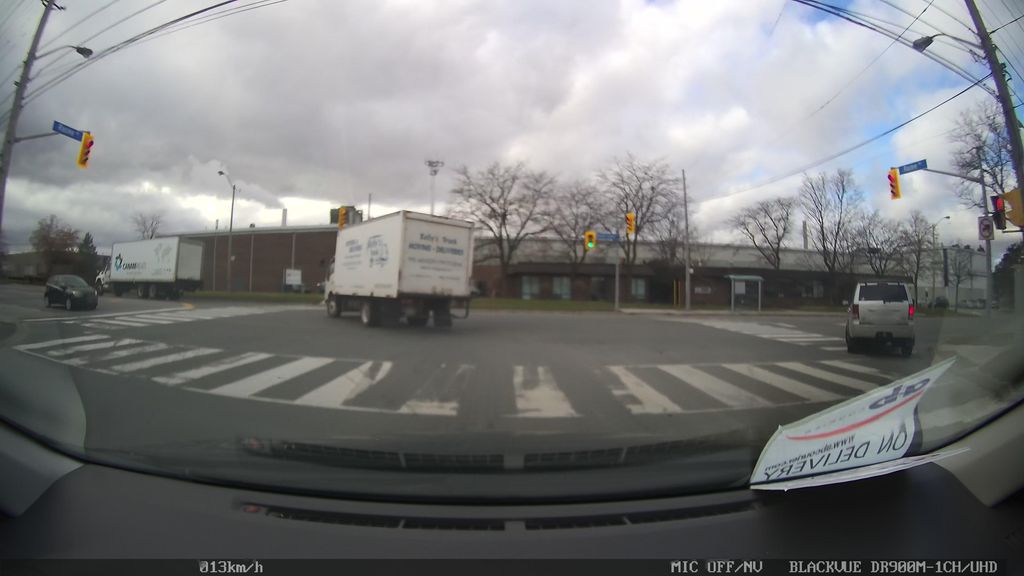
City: toronto